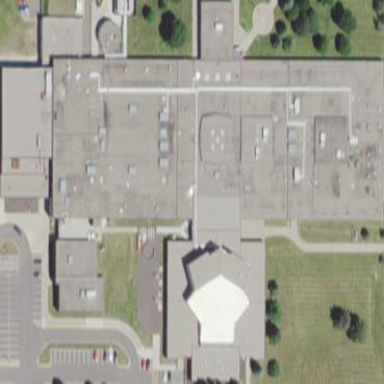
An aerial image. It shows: School building.